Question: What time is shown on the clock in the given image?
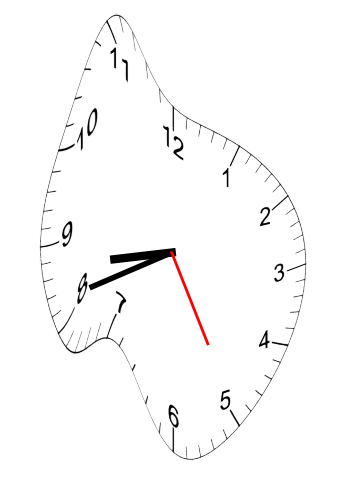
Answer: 08:41:25